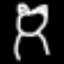
Label: frog